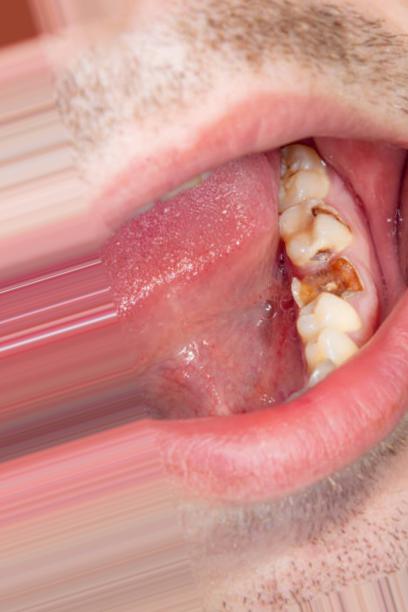
Condition: Caries